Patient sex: F
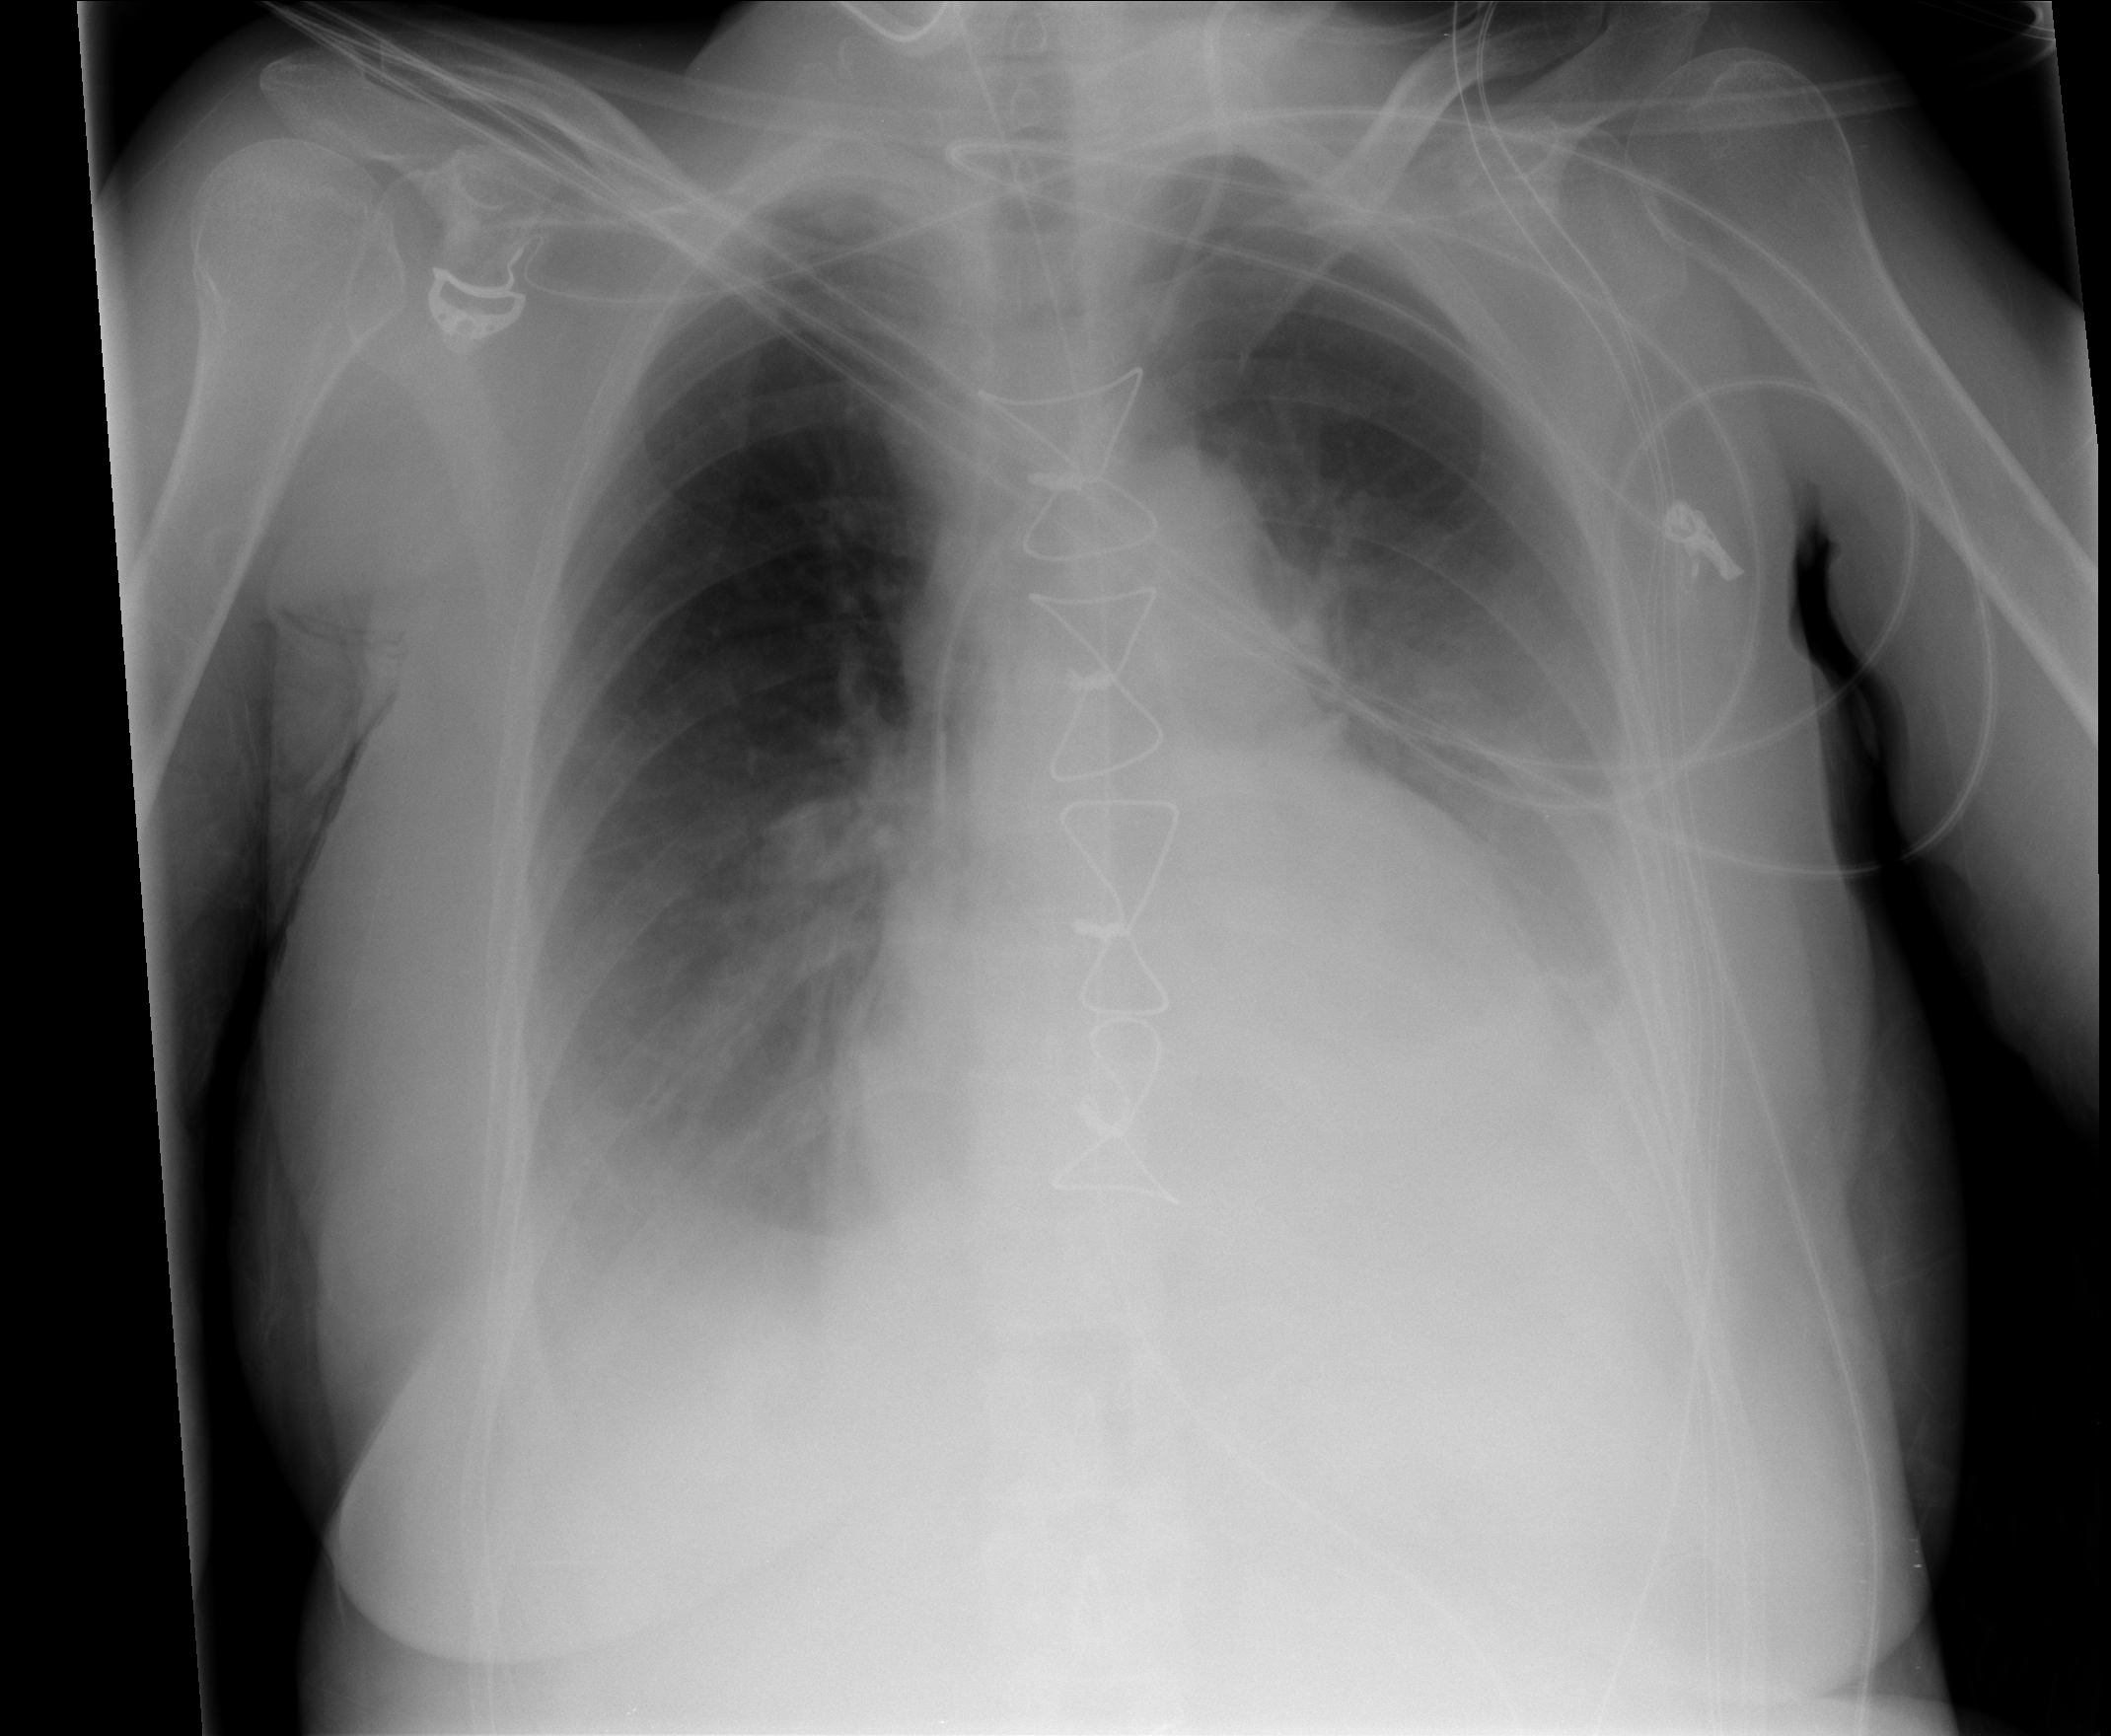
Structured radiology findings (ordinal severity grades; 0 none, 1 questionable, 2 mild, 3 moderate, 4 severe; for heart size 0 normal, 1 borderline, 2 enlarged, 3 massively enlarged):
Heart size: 0
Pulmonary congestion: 0
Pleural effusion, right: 2
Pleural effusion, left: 2
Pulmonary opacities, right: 0
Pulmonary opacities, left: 0
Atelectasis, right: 2
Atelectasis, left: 2